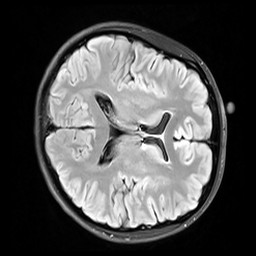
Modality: FLAIR
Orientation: axial
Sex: female
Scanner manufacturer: siemens
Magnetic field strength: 3 T
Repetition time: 10 s
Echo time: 0.09 s